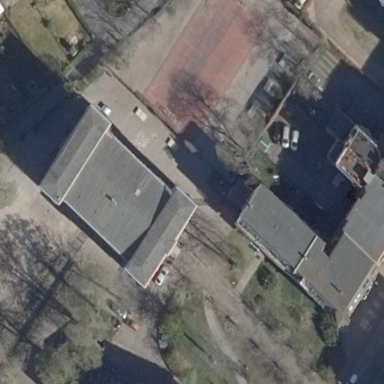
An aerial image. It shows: School.